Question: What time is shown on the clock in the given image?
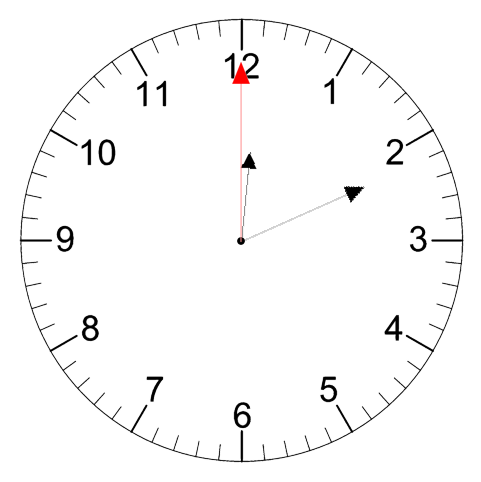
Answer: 12:11:00